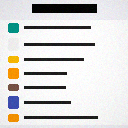
Screen state: on